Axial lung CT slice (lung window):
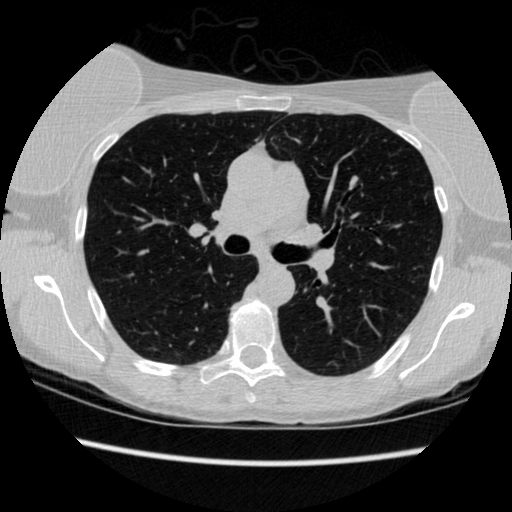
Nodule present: no